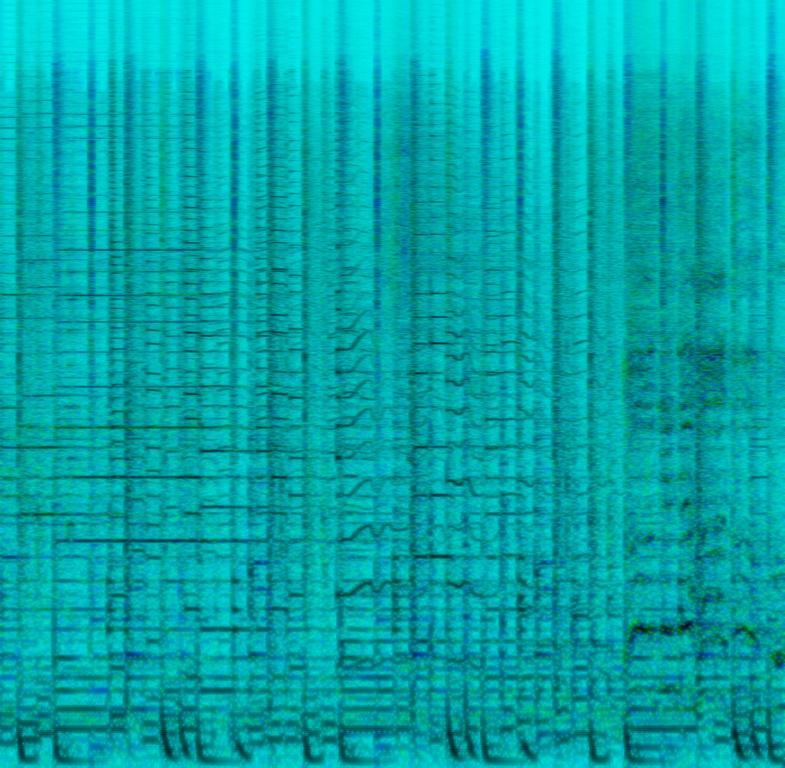
A lot of percussive instruments are being played and panned to the left and right side of the speakers. A funky bassline is repeating the same pattern with fill-ins. An acoustic guitar is strumming funky chords and another guitar-like instrument is playing a melody on top. Male voices are singing in unison and kids voices are responding as backing vocals. This is an amateur recording.